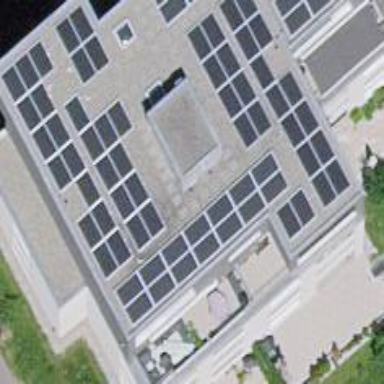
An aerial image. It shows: Residential building with flat roof.